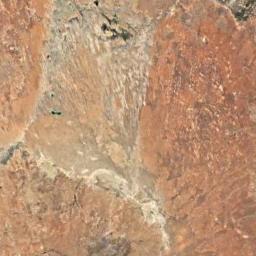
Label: desert